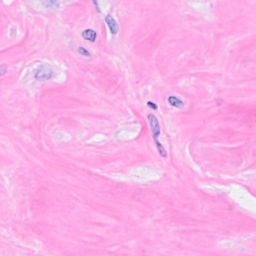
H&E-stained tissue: Breast